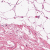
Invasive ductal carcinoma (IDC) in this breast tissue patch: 0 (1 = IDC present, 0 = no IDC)